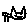
Label: cat